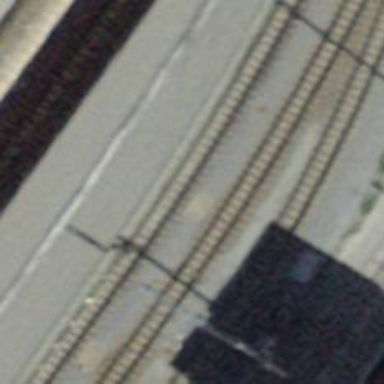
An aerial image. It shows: Narrow-gauge railway siding with electrified contact line.